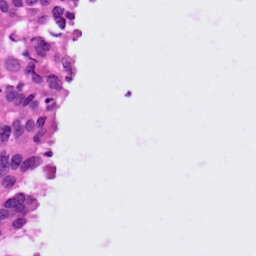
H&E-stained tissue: Ovarian